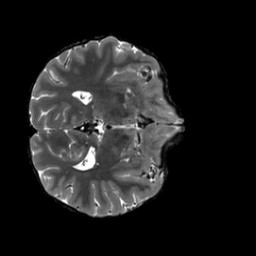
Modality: T2w
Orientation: axial
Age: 18
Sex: male
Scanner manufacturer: siemens
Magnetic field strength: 3 T
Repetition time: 3.2 s
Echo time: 0.566 s